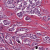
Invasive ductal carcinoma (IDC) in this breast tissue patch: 1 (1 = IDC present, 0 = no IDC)